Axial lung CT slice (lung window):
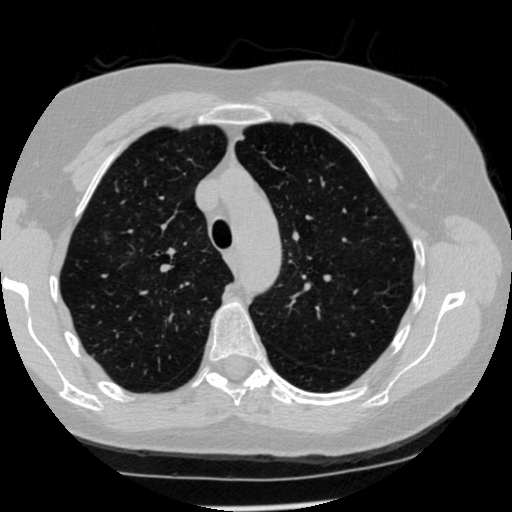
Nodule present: no